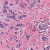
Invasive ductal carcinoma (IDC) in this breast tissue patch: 1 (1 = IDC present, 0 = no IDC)